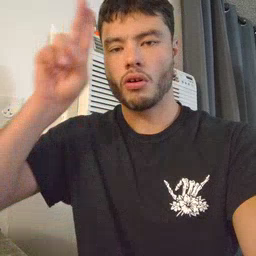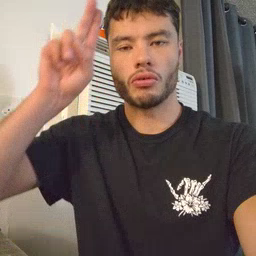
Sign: uncle